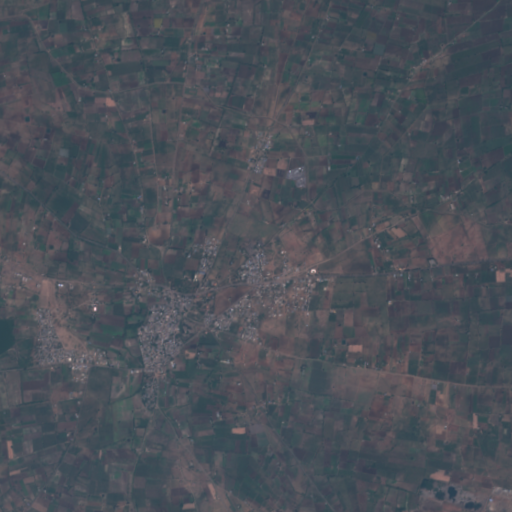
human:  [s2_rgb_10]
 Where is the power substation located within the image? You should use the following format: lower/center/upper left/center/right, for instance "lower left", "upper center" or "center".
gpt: The power substation is located in the center of the image.
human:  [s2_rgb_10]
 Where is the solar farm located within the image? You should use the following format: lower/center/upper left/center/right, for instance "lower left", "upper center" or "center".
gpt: The solar farm is located in the upper center of the image.
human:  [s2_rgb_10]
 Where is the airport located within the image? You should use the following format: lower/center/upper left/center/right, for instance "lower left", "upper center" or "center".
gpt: There is no airport in the image.